Question: I'm trying to set up the PayPal IPN on my web application, I copied from PayPal's documentation on an example PHP snippet which is found <URL>.
However, when I'm testing with the PayPal's sandbox, sending an IPN with the simulator which is found <URL>.
Now, when PayPal sends the IPN, I log the actions and data of the IPN, when trying to open an connection with 'fsockopen', it is 'NULL' when I do 'var_export' on it.
I don't understand why it's not going any further with the code when the 'fsockopen' connection is 'NULL'.
I'm using Codeigniter for my application, and this is the part of the code that fails:
'''
if($this->uri->segment(3) == 'ipn')
{
$error_msg = '';
$error_msg .= " initiated ";
$req = 'cmd=_notify-validate';
$error_msg .= "
req: " . var_export($req, true);
foreach($this->input->post() as $key => $value)
{
$value = urlencode(stripslashes($value));
$req .= "&" . $key . "=" . $value;
}
$error_msg .= "
req: " . var_export($req, true);
$header = '';
$header .= "POST /cgi-bin/webscr HTTP/1.0
";
$header .= "Content-Type: application/x-www-form-urlencoded
";
$header .= "Content-Length: " . strlen($req) . "
";
$error_msg .= "
headers: " . var_export($header, true);
$fp = fsockopen ('ssl://www.paypal.com', 443, $errno, $errstr, 30);
$error_msg .= "
fp: " . var_export($fp, true);
'''
I use '$error_msg' to log the data, this is an example what is logged:
'''
initiated
req: 'cmd=_notify-validate'
req: 'cmd=_notify-validate&test_ipn=1&payment_type=echeck&payment_date=17%3A30%3A40+Jan+03%2C+2012+PST&payment_status=Completed&address_status=confirmed&payer_status=verified&first_name=John&last_name=Smith&payer_email=buyer%40paypalsandbox.com&payer_id=TESTBUYERID01&address_name=John+Smith&address_country=United+States&address_country_code=US&address_zip=95131&address_state=CA&address_city=San+Jose&address_street=123%2C+any+street&business=seller%40paypalsandbox.com&receiver_email=seller%40paypalsandbox.com&receiver_id=TESTSELLERID1&residence_country=US&item_name=something&item_number=DX4WYSur44CQICgO2lC%2FB10NmdaiPNH3xPZXQNAlfrEqpse0xnime22zaNXDFgbRrOL4Xsz4emkhqFw4JhOSHzCtaHt9%2B0p9p8xW6R71PVbFXNyEVjkPeHNdQm32PJg&quantity=1&shipping=3.04&tax=2.02&mc_currency=USD&mc_fee=0.44&mc_gross=12.34&txn_type=web_accept&txn_id=<PHONE>&notify_version=2.1&custom=xyz123&invoice=abc1234&charset=windows-1252&verify_sign=An5ns1Kso7MWUdW4ErQKJJJ4qi4-AN8d2a.xggmx9Dn4AgHpvPHJHTAp'
headers: 'POST /cgi-bin/webscr HTTP/1.0
Content-Type: application/x-www-form-urlencoded
Content-Length: 969
'
fp: NULL
'''
As you can see '$fp' is returning 'NULL' on the last line of the logged data. Is there any idea why this is happening?
I can confirm I have OpenSSL enabled and installed on my server:

EDIT: Just tested 'fsockopen' on port 80 to 'google.com', I still get 'NULL' with no error number or message. So this problems occurs to every URL.
EDIT #2: Tested on my server by doing this:
'''
fsockopen('ssl://www.paypal.com/cgi-bin/webscr', 443, $errno, $errstr, 30)
'''
> A PHP Error was encounteredSeverity: WarningMessage: fsockopen(): unable to connect to
ssl://www.paypal.com/cgi-bin/webscr:443 (php_network_getaddresses:
getaddrinfo failed: nodename nor servname provided, or not known)
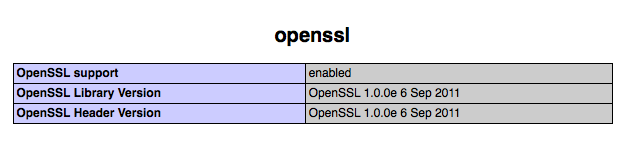
Answer: Be careful of '$config['csrf_protection'] = TRUE;' this will block all external POSTS as they will not come with a 'CSRF token', I've had this with my paypal IPN before, I needed to enable a crude but effective way to get the callback (in config.php):
'''
if(stripos($_SERVER["REQUEST_URI"],'/paypal') === FALSE) {
// disable CSRF for the /paypal
$config['csrf_protection'] = TRUE;
} else {
$config['csrf_protection'] = FALSE;
}
'''
I'm guessing this could be an issue, you would get 'null' as no data would be captured as CI reviews your '$_POST/$_GET' vars for security reasons.